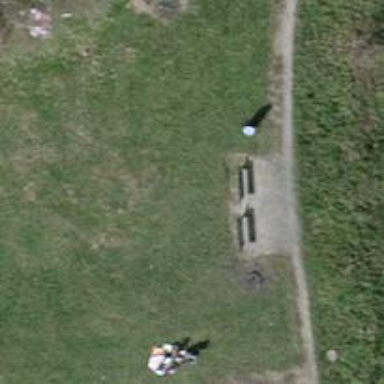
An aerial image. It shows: Bench for seating.